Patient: sex F, age 55
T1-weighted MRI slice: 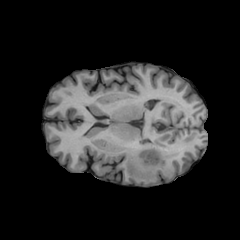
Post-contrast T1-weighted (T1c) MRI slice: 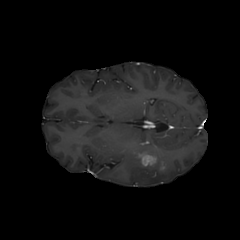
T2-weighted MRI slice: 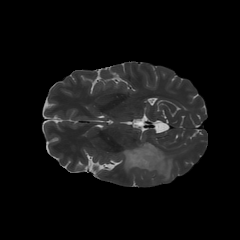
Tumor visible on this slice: yes
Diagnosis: Glioblastoma, IDH-wildtype
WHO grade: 4